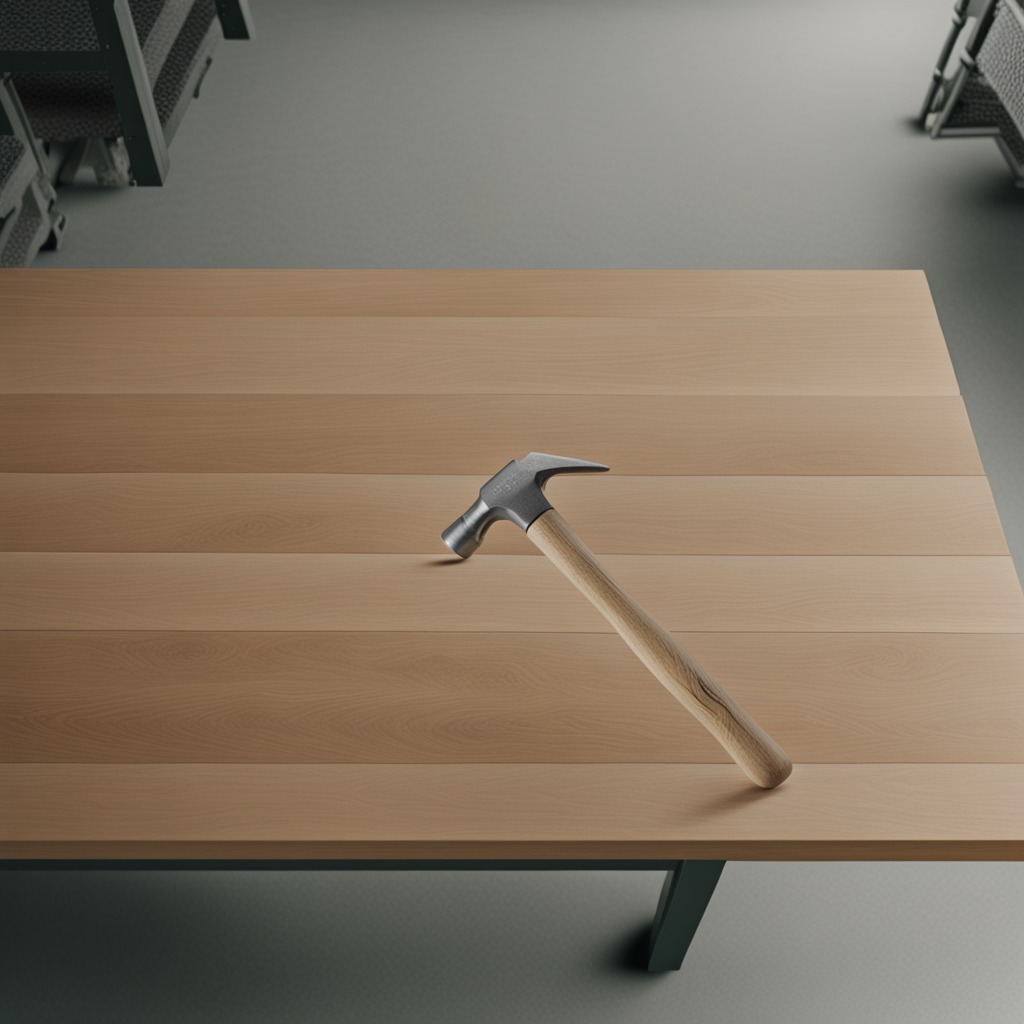
A hammer is lying on a workbench inside a coastal fishing gear workshop.